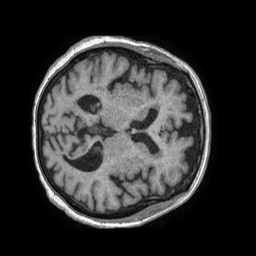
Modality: T1w
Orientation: axial
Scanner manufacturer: philips
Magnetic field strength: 1.5 T
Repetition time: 0.008195 s
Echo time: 0.003822 s